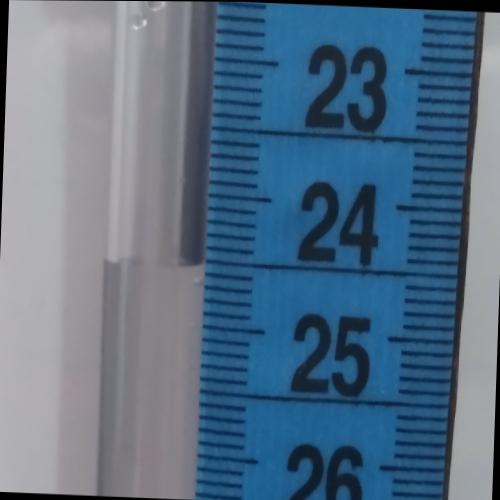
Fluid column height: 24.5 cm